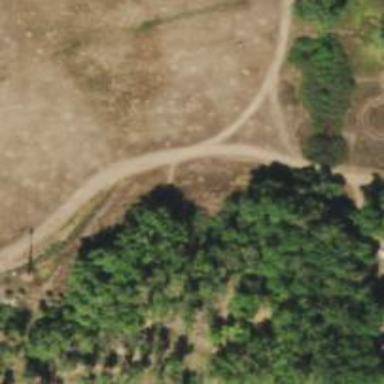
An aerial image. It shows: Path designated as Multipurpose Trail.